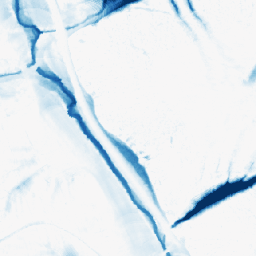
Category: morphological
Decomposition family: morphological_ellipse
Decomposition parameters: operation: closing
width: 30
height: 50
Upsampling method: area
Upsampling parameters: scale: 4
Upsampling scale: 4